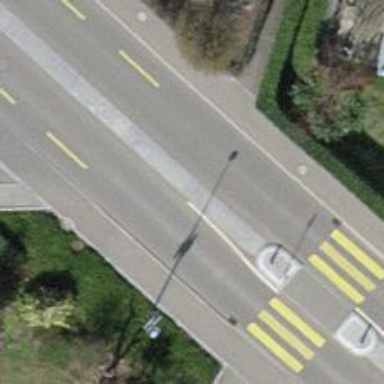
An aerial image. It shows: Primary highway with dedicated lane for cyclists.